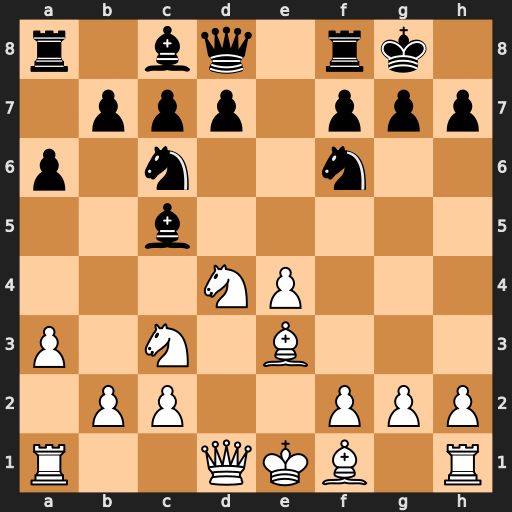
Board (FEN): r1bq1rk1/1ppp1ppp/p1n2n2/2b5/3NP3/P1N1B3/1PP2PPP/R2QKB1R
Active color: w
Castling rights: KQ
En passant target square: -
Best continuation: Nxc6 bxc6 Bxc5